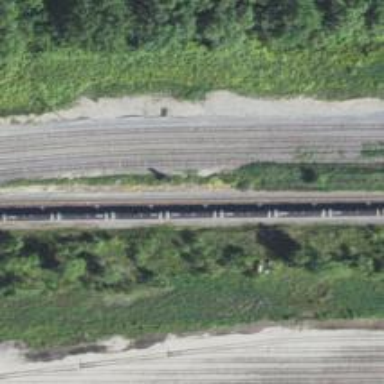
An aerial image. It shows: Railway spur service.